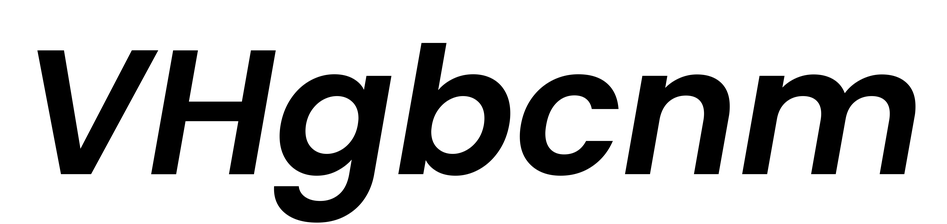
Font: Poppins-SemiBoldItalic